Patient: sex M, age 45
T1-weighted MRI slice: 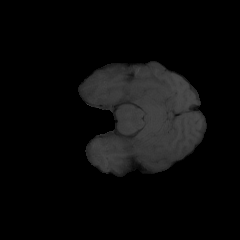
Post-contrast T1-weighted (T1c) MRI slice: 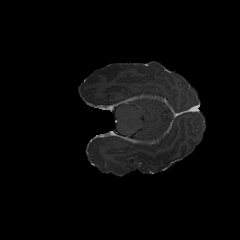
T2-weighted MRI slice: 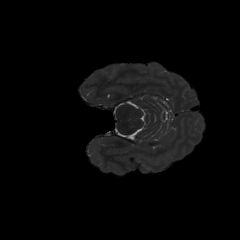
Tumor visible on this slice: no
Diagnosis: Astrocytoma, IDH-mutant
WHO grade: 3